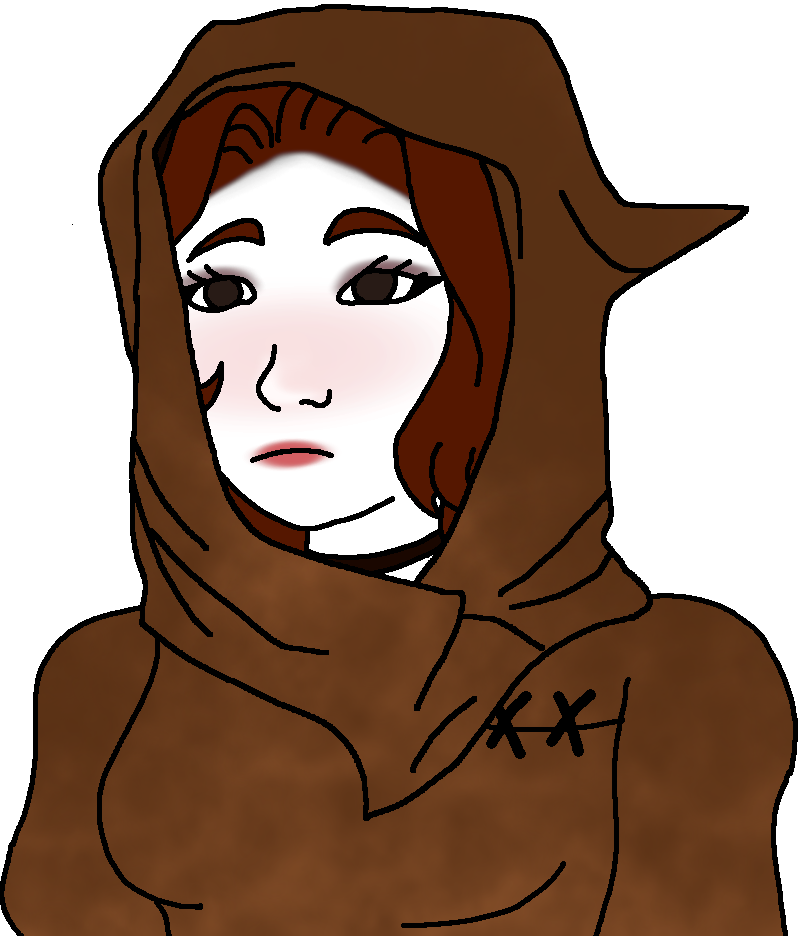
Label: 5_Doomer_Girl